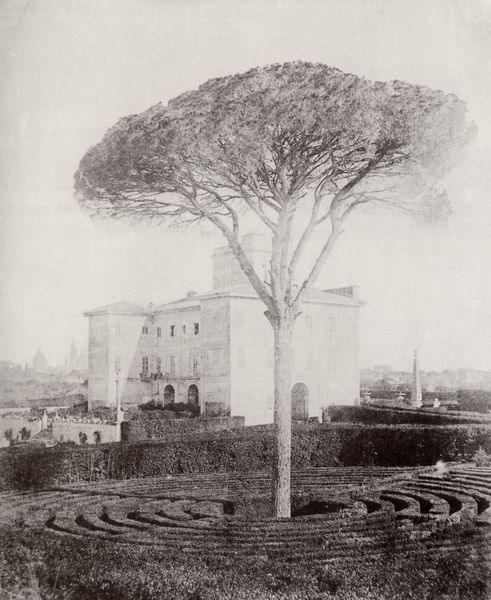
Titel: Villa Altieri
Künstler: Italienischer Photograph
Standort: Kobenhavn
Institution: Königliche Bibliothek
Schlagwörter: baum, blätter, himmel, laub, schatten, weiß, menschen, stadt, äste, fenster, grau, licht, mitte, schwarz, tür, anlage, dach, gebäude, gras, haus, park, rasen, schloss, weg, wiese, architektur, ast, horizont, natur, stamm, zweige, busch, büsche, kirche, sonne, wege, land, pflanzen, krone, rund, turm, garten, sommer, bogen, italien, dorf, dächer, mauer, dunst, hecke, nebel, sepia, treppe, symmetrie, stufen, baumkrone, tor, foto, fotografie, photographie, stadtansicht, gang, burg, palast, palazzo, zweig, schnitt, schwarz-weiß, photo, portal, tore, villa, geometrisch, risalit, kiefer, anwesen, mauern, landhaus, zentral, obelisk, zentrum, pinie, klassik, geometrie, aufnahme, englisch, labyrinth, klassisch, mittelmeer, versailles, südländisch, gänge, seitenflügel, rotunde, palst, buchsbaum, gartenarchitektur, hecken, irrgarten, pflege, ziegek, gebäide, rennaisance, provinz, +schwarzweiß, dach eingang, symmet